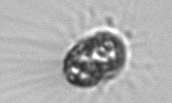
Label: Corethron_hystrix